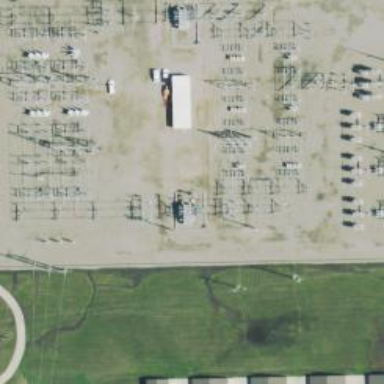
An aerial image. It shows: Switch used for power control.